Interaction volume radius: 5 \u00c5
Interaction volume height: 30 \u00c5
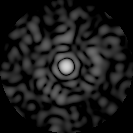
Disorder parameter: 0.8221